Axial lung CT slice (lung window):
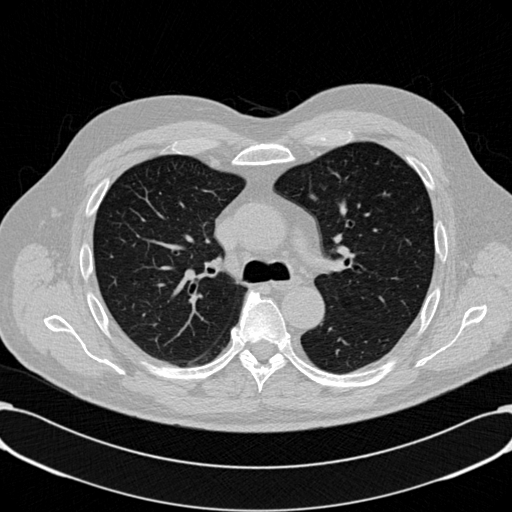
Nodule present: no